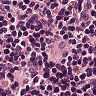
Metastatic tissue present: no